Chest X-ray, PA view. Patient: 65 years old, sex F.
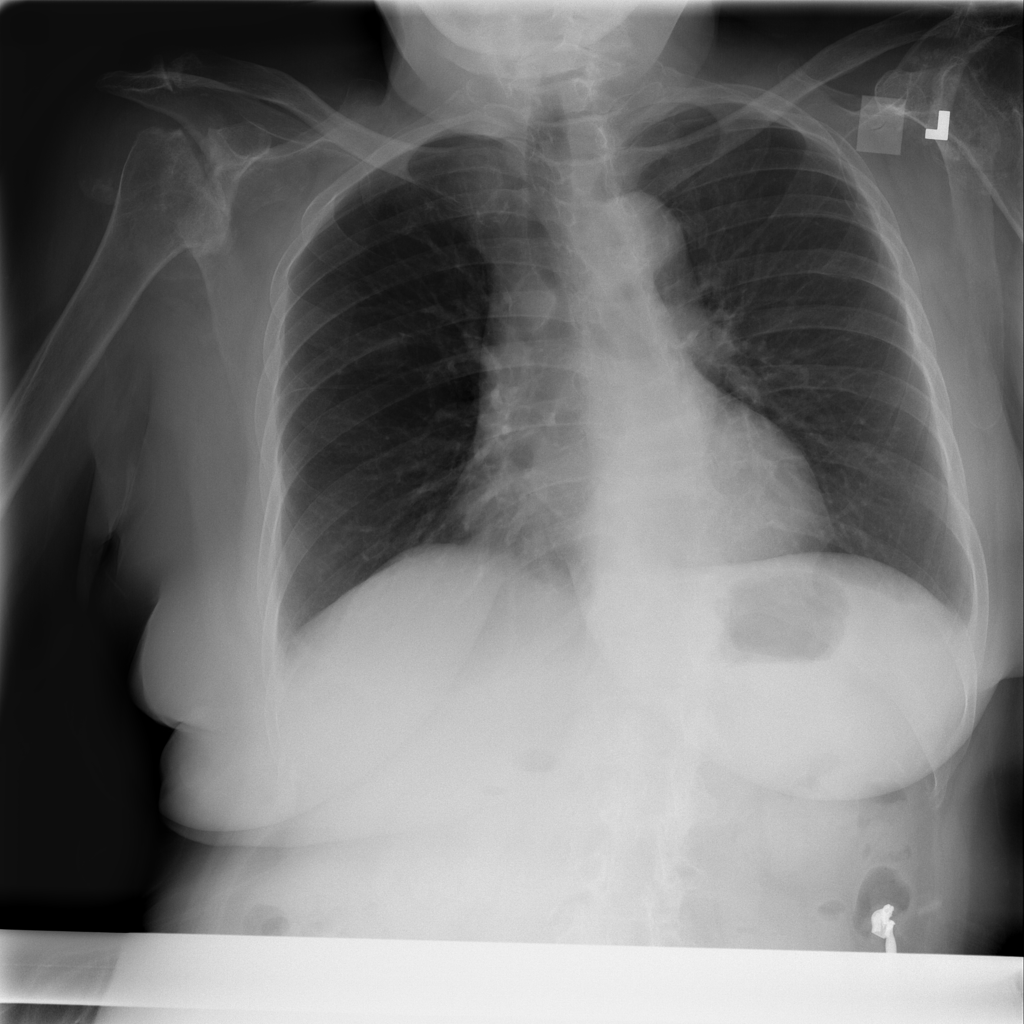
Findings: No Finding